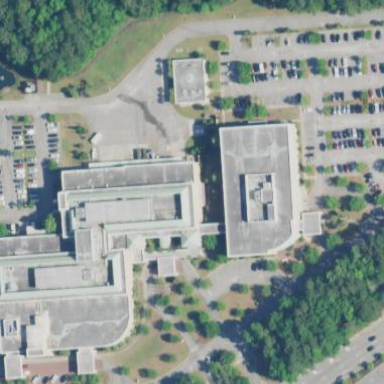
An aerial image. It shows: Hospital building.